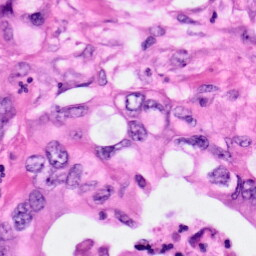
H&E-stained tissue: Pancreatic